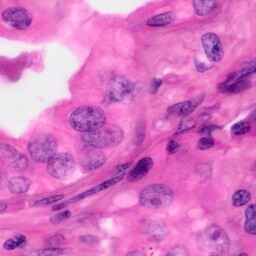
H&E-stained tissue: Pancreatic